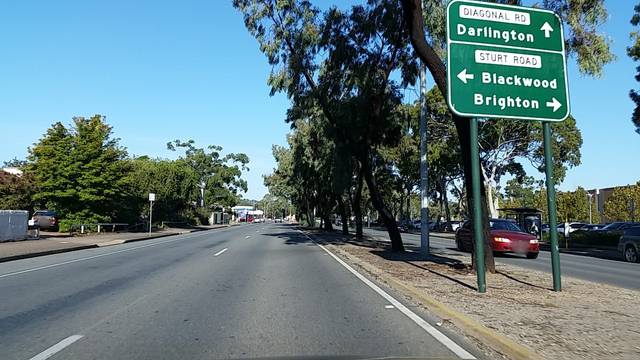
Region: Australia
Coordinates: -35.015, 138.547